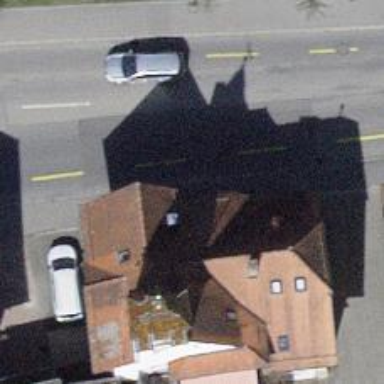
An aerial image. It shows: Post box is visible.